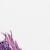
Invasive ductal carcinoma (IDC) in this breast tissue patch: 0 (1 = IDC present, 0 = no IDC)